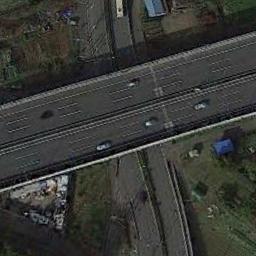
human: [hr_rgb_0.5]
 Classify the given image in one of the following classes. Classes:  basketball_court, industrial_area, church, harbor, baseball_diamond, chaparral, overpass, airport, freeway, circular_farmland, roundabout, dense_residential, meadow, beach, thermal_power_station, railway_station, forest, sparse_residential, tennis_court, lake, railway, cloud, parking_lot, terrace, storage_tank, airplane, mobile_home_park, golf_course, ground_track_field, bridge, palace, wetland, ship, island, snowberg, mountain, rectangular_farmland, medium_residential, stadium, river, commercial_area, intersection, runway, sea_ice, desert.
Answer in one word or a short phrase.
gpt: overpass